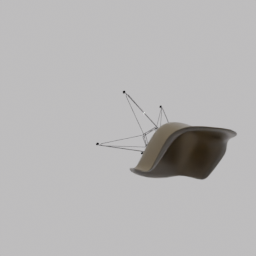
Label: furniture